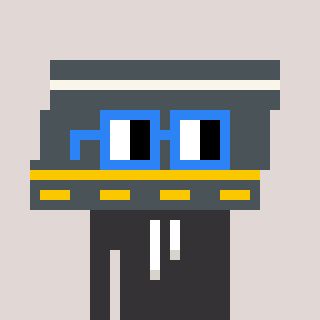
a pixel art character with square blue glasses, a road-shaped head and a grayscale-colored body on a warm background